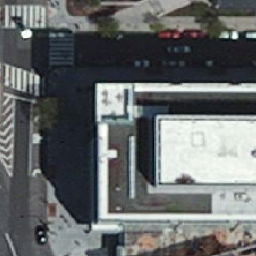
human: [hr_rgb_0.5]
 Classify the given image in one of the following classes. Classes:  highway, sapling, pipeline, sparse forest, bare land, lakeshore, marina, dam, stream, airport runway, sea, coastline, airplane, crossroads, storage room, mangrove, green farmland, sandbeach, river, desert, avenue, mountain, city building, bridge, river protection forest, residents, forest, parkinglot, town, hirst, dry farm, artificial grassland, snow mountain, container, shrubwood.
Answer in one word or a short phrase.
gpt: city building